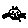
Label: cat